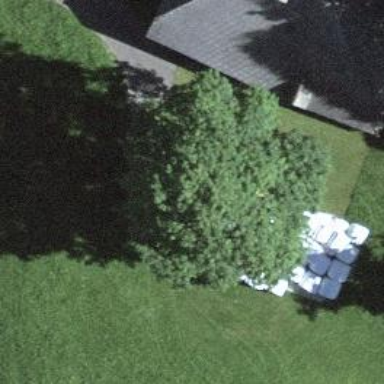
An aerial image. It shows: Beautiful tree in nature.